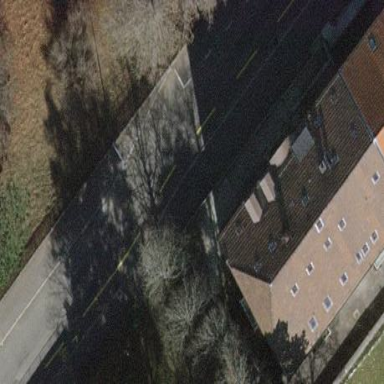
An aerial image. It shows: Apartment building with side-hipped roof.